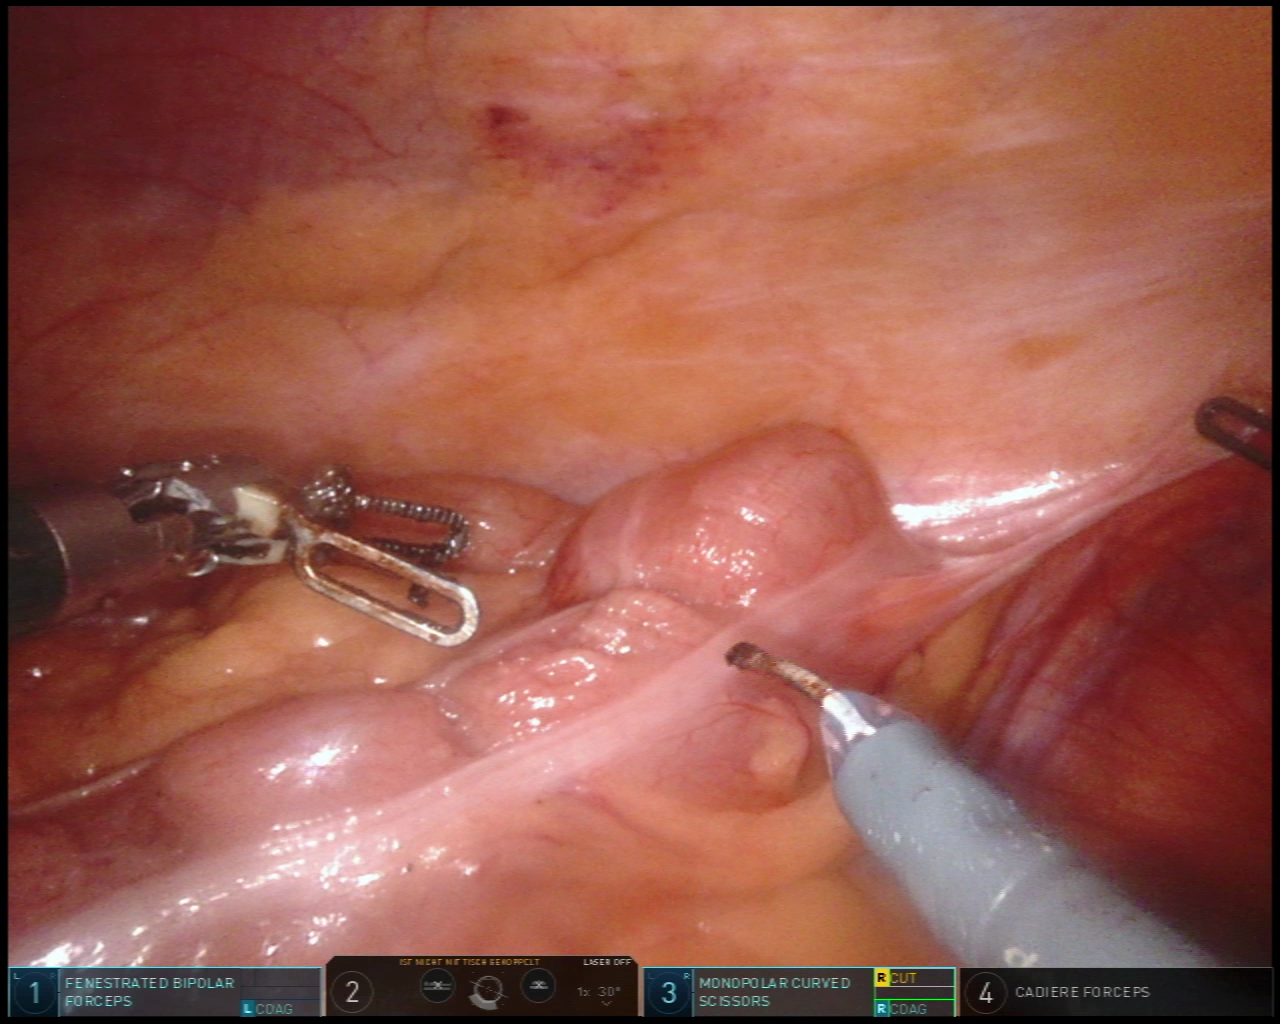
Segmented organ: abdominal_wall
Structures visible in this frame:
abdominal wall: yes
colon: yes
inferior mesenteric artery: no
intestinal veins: no
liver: no
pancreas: no
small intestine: no
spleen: no
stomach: no
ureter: no
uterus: no
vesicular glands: no